Field crop: tomato
Growth stage: 1
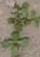
Species: portulaca